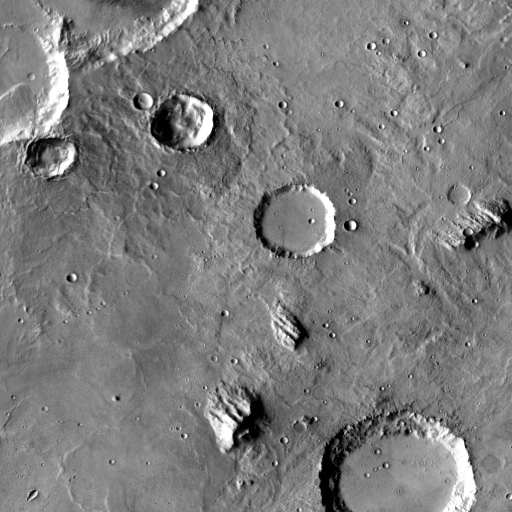
Crater classes present: Background, Other, Layered, Buried, Secondary